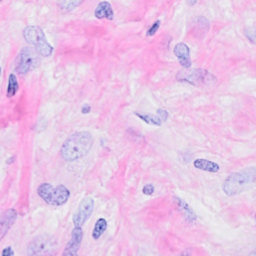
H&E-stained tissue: Breast